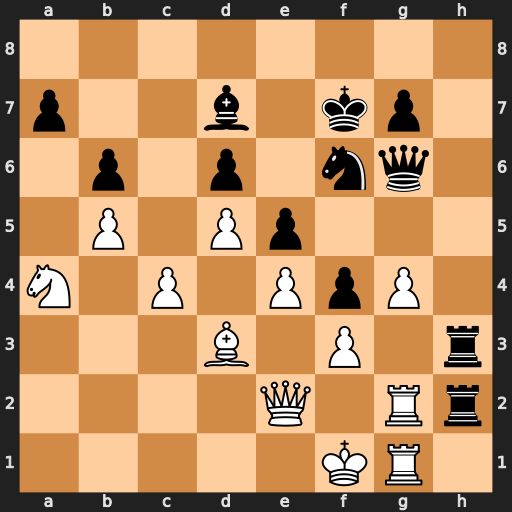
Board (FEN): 8/p2b1kp1/1p1p1nq1/1P1Pp3/N1P1PpP1/3B1P1r/4Q1Rr/5KR1
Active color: w
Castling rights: -
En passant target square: -
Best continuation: Rxh2 Rxh2 Qxh2